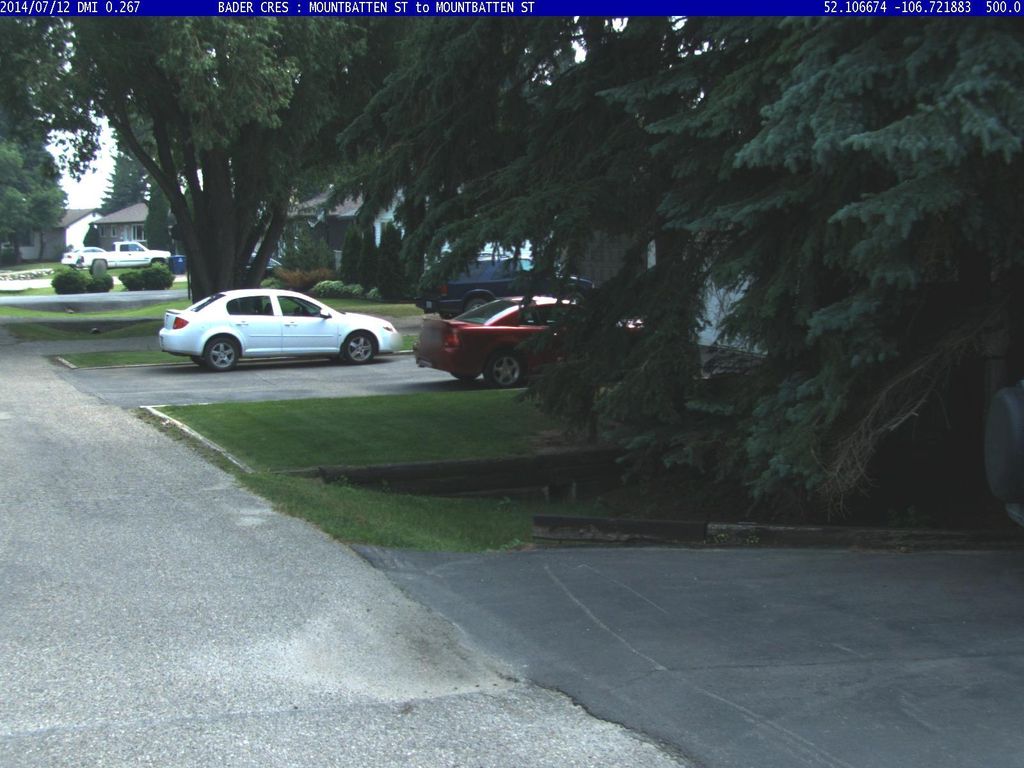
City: saskatoon